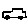
Label: car